Interaction volume radius: 10 \u00c5
Interaction volume height: 10 \u00c5
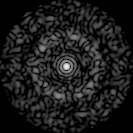
Disorder parameter: 0.8191